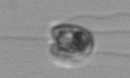
Label: flagellate_morphotype1